Question: # How Can I Get The Redirected URL From Original or Short URL?
for example:
'''
URL_1 (Short URL) = "http://af.ly/FQhAo"
'''
This will redirect to
'''
URL_2 (Original URL) = "http://download.bitdefender.com/windows/desktop/t_security/2013/en-us/bitdefender_ts_2013_32b.exe"
'''
So how can we get URL_2 From URL_1? help Please.
(I have googled but not found any solution)
Project Information:
- -
Thanks For Your Time.
I just have one URL which is URL_1, and I want to get the URL_2 with the help of URL1.
See The Image below, How a famous Software getting URL_2 (which is 100% unknown string) From URL_1 (which is short URL and Known) instantly. I want to do same in my program in visual basic .net.

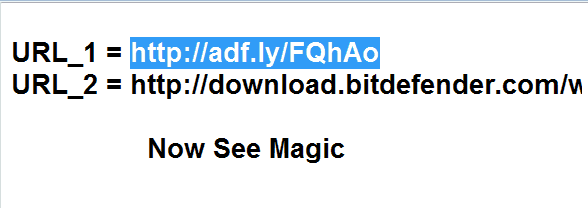
Answer: My Problem is now solved, thanks to google and <URL>
here is solution
'''
Dim req As HttpWebRequest = DirectCast(HttpWebRequest.Create("Your short URL here"), HttpWebRequest)
Dim response As HttpWebResponse
Dim resUri As String
response = req.GetResponse
resUri = response.ResponseUri.AbsoluteUri
MsgBox(resUri)
'''
this will return URL_2.